Question: I apologize for the abundance of code/config posted - but I'm struggling to find the error and was hoping somebody may be able to spot it. This is my first time working with django/virtualenv so I'm sure it's probably something dumb. For the record, I am using Python 2.7 and Django 1.5. I am on a shared server, but I have a virtual environment with all the necessary dependencies.
Now, I'm able to see the Django welcome screen when my .urls has all the admin pages commented out. However, I've been setting up a sqlite3 (I know it's advised against for production) database to handle my one app, called users.
I can successfully add objects of type User to the database using the python shell. So it's not a database issue. As far as I can tell, as it tries to render the webpage at some point it is calling for the module users, but can't locate it. So, it must be calling from outside the project directory. Which makes me think I need to add something to my path perhaps? But what do i add?

---
My project structure is as follows:
'''
/project
/project/project_db
/project/manage.py
/project/users/__init__.py
/project/users/admin.py
/project/users/models.py
/project/users/tests.py
/project/users/views.py
/project/project/__init__.py
/project/project/settings.py
/project/project/urls.py
/project/project/wsgi.py
'''
---
Now, the relevant files:
/project/project/settings.py
'''
DATABASES = {
'default': {
'ENGINE': 'django.db.backends.sqlite3', # Add 'postgresql_psycopg2', 'mysql', 'sqlite3' or 'oracle'.
'NAME': 'project_db', # Or path to database file if using sqlite3.
# The following settings are not used with sqlite3:
'USER': '',
'PASSWORD': '',
'HOST': '', # Empty for localhost through domain sockets or '127.0.0.1' for localhost through TCP.
'PORT': '', # Set to empty string for default.
}
}
#...
INSTALLED_APPS = (
'django.contrib.auth',
'django.contrib.contenttypes',
'django.contrib.sessions',
'django.contrib.sites',
'django.contrib.messages',
'django.contrib.staticfiles',
# Uncomment the next line to enable the admin:
'django.contrib.admin',
# Uncomment the next line to enable admin documentation:
# 'django.contrib.admindocs',
'users',
)
'''
---
Next:
/project/users/models.py
'''
from django.db import models
# Create your models here.
class User(models.Model):
CRAWFORD = 'CR'
CARPENTER = 'CA'
NOTAPPLICABLE = 'NA'
HALL_CHOICES = (
(CRAWFORD, 'Crawford'),
(CARPENTER, 'Carpenter'),
(NOTAPPLICABLE, 'Not Applicable'),
)
hall = models.CharField(max_length=2,choices=HALL_CHOICES,default=NOTAPPLICABLE)
email = models.CharField(max_length=256)
password = models.CharField(max_length=32)
supervisor = models.ForeignKey('self',blank=True, null=True, default=None)
def __unicode__(self):
return self.email + " " + self.hall
'''
---
Lastly: .bash_profile
'''
# .bash_profile
# Get the aliases and functions
if [ -f ~/.bashrc ]; then
. ~/.bashrc
fi
# User specific environment and startup programs
export PATH=$PATH:$HOME/bin:$HOME/virtual/lib/python2.7/site-packages/django/bin:$HOME/website/project
export PYTHONPATH=$PYTHONPATH:$HOME/virtual/lib/python2.7/site-packages:$HOME/website/project
'''
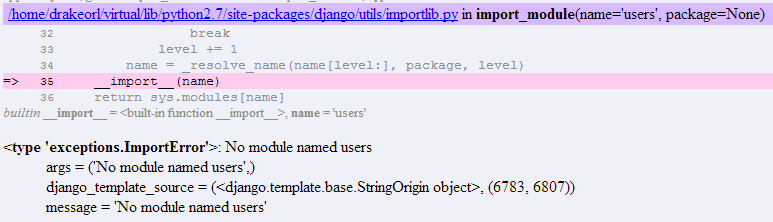
Answer: I've solved the issue. Upon reading the tutorial for fastcgi closer - it noted that you may need to add a symlink to the public_html directory for any packages external to the inner project directory. So, since my apps exist within the project but exterior of the inner project directory - fastcgi needs a link to the module in the public_html.